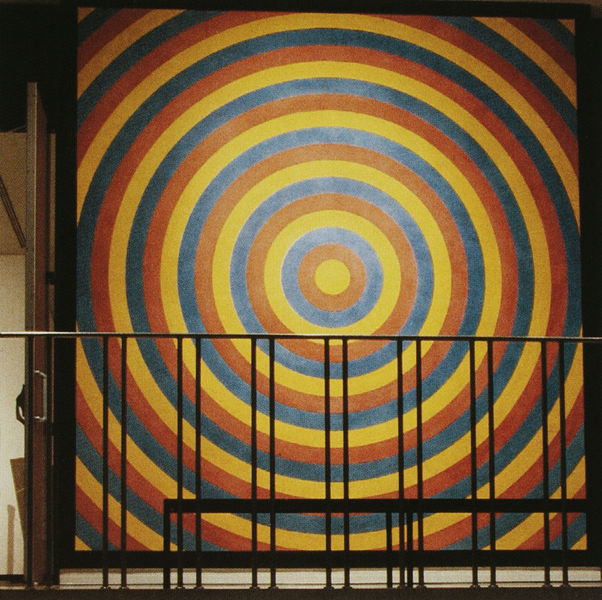
Titel: Installation Milwaukee Art Center, Milwaukee - Circles
Künstler: Sol Lewitt
Standort: Chester (Connecticut)
Institution: Sammlung Eva Lewitt
Schlagwörter: blau, gemälde, schatten, gelb, bewegung, hell, licht, orange, tür, rot, gitter, kreis, rund, henkel, türe, bank, geländer, foto, fotografie, griff, gerüst, ringe, punkt, kreise, photo, zentrum, usa, sol, spirale, konzentrisch, lewitt, installation, ziel, schiessen, sol lewitt, schencke, spiralle, zielscheibe